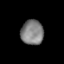
Tissue: lung
Cell type: Epithelial cells
Senescence score: 0.2322
Nuclear area (px): 552
Mean DAPI intensity: 127.013